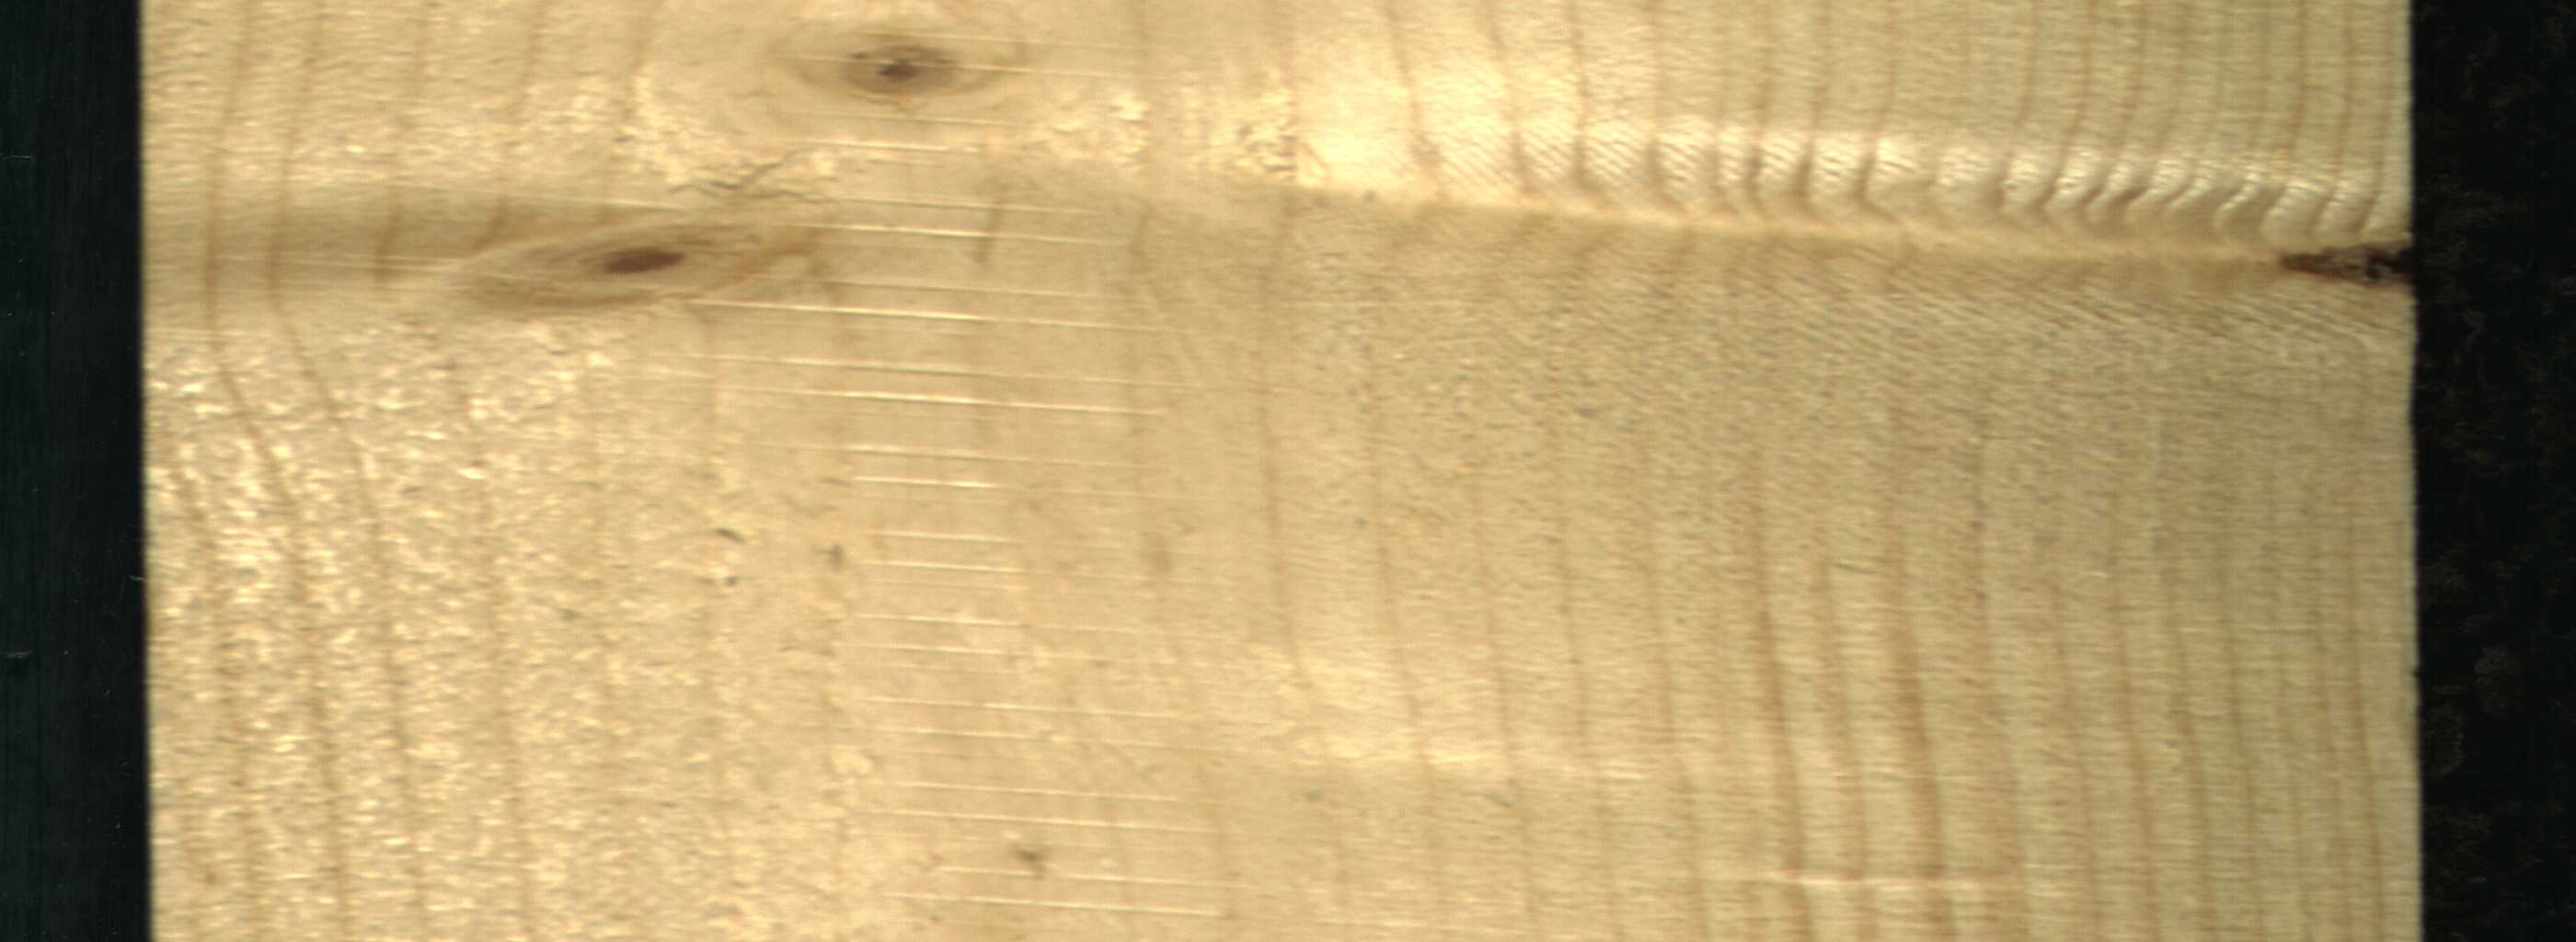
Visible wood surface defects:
Dead_Knot
Live_Knot
Live_Knot